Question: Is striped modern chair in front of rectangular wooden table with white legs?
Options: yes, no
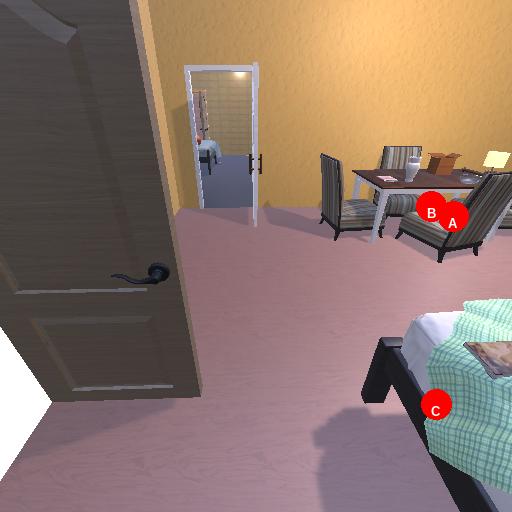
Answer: yes